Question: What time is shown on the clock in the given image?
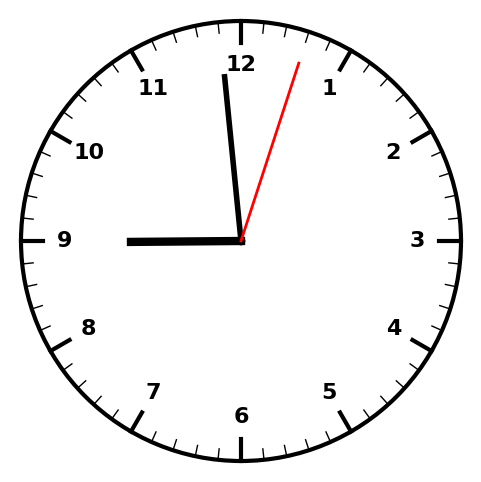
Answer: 08:59:03